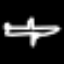
Label: airplane